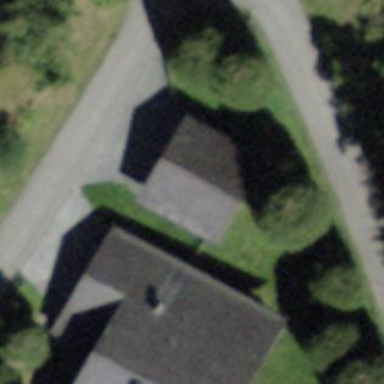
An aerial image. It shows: Garage building.